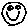
Label: smiley face